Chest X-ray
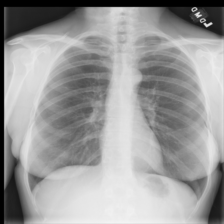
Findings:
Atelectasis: negative
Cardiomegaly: negative
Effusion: negative
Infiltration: negative
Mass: negative
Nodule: negative
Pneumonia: negative
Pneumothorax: negative
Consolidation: negative
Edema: negative
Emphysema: negative
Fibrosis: negative
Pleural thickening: negative
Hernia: negative